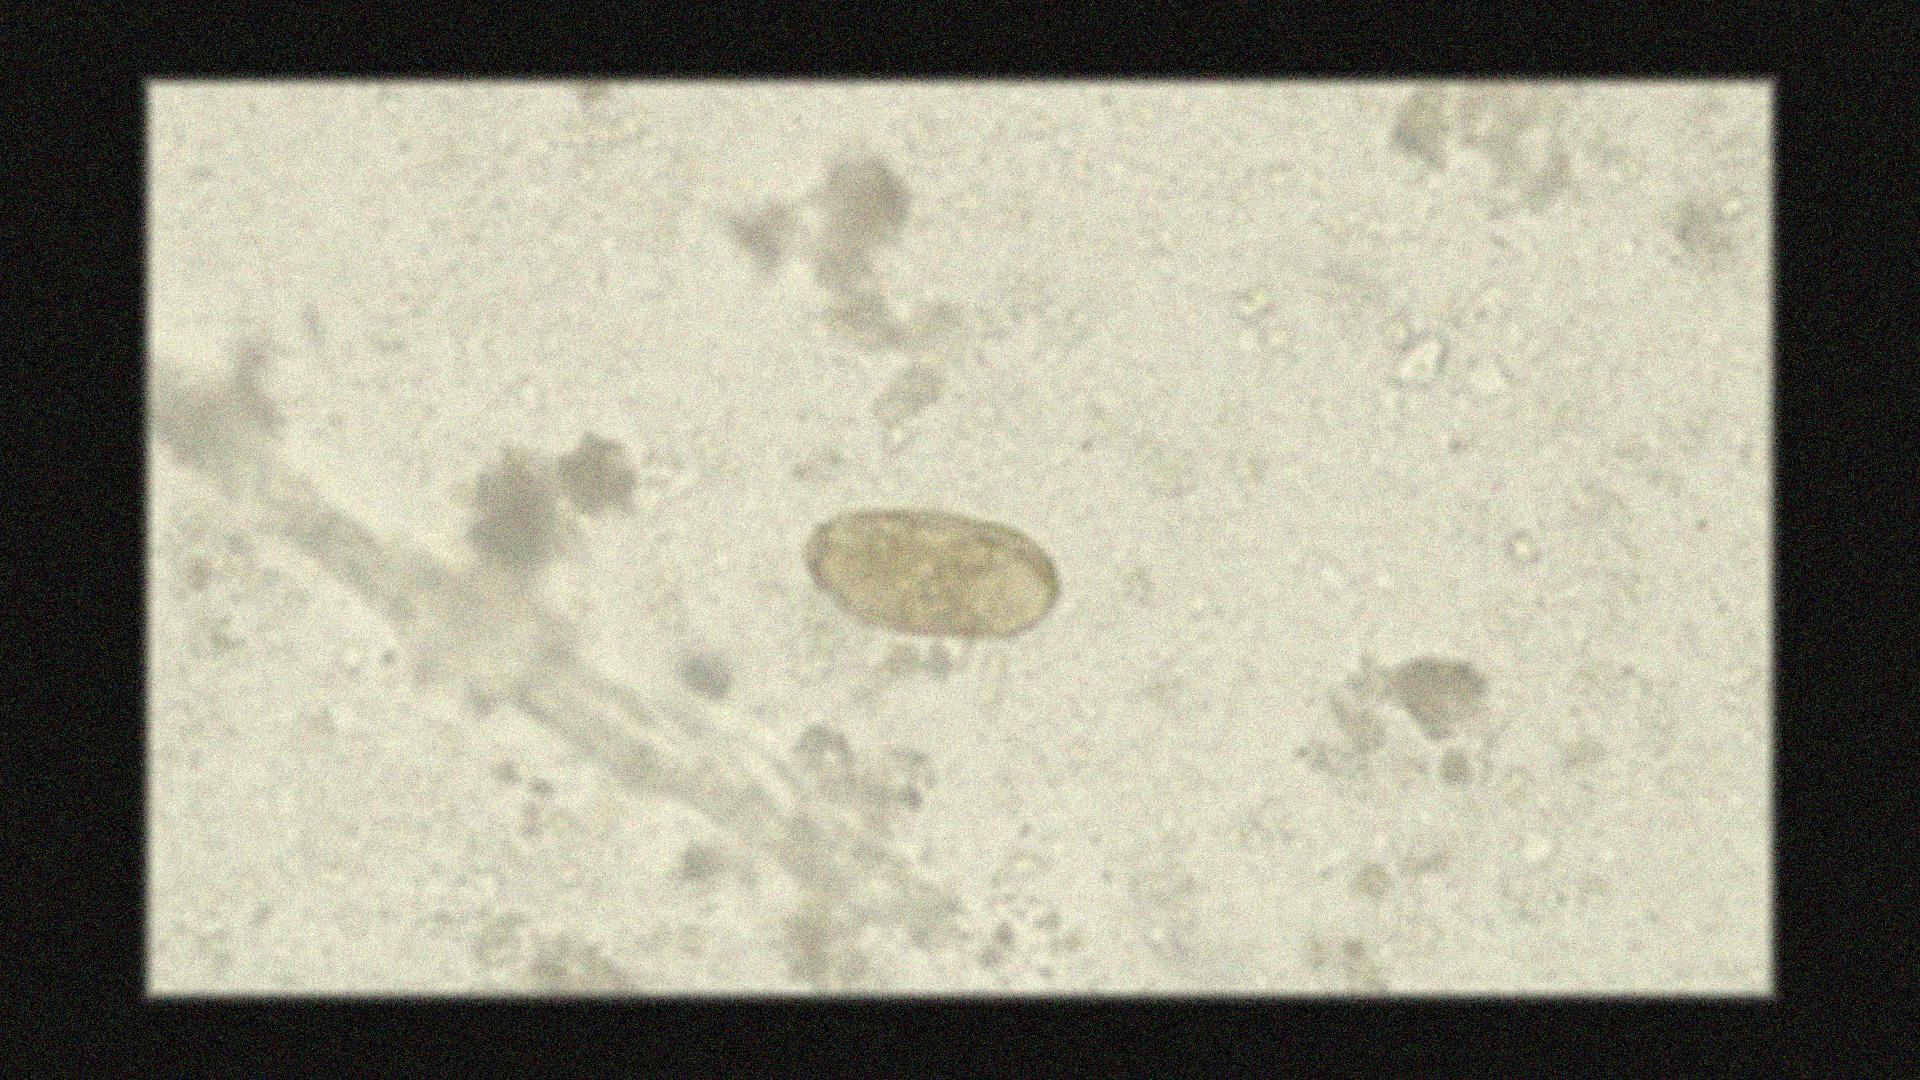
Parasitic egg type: Paragonimus spp